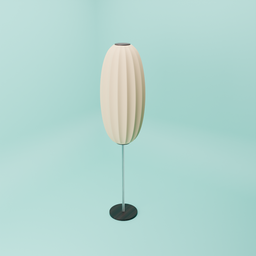
Label: lighting